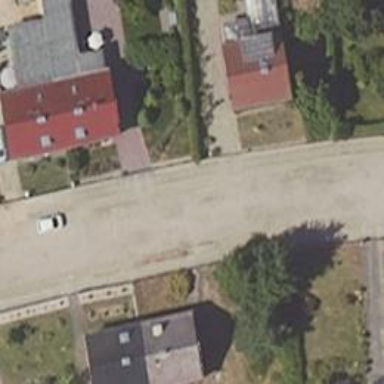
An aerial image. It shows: Residential road.